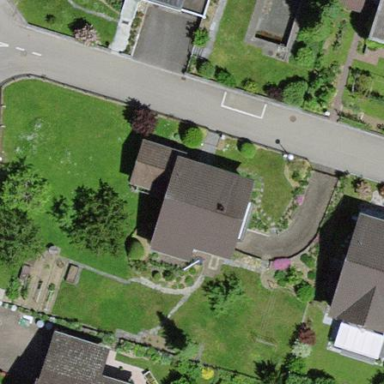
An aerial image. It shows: Detached building.